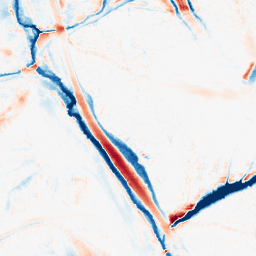
Category: morphological
Decomposition family: morphological_ellipse
Decomposition parameters: operation: average
width: 20
height: 30
Upsampling method: sinc_hamming
Upsampling parameters: scale: 4
kernel_size: 8
Upsampling scale: 4